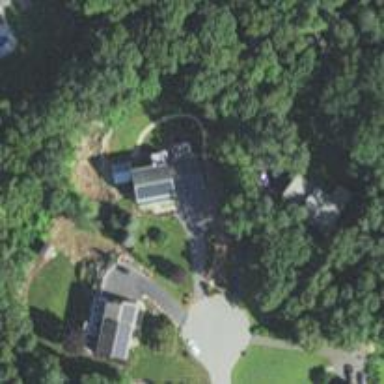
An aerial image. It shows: Residential driveway designated as service road.